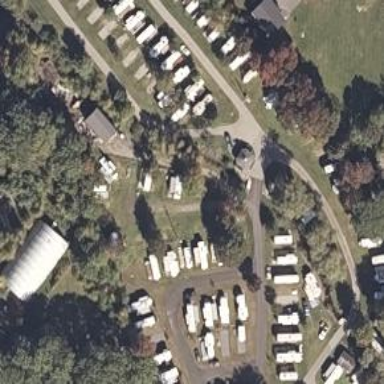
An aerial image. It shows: Caravan site for tourism.